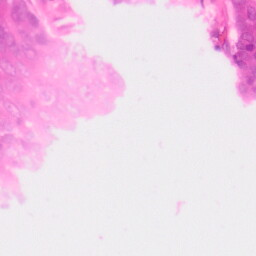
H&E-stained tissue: Colon